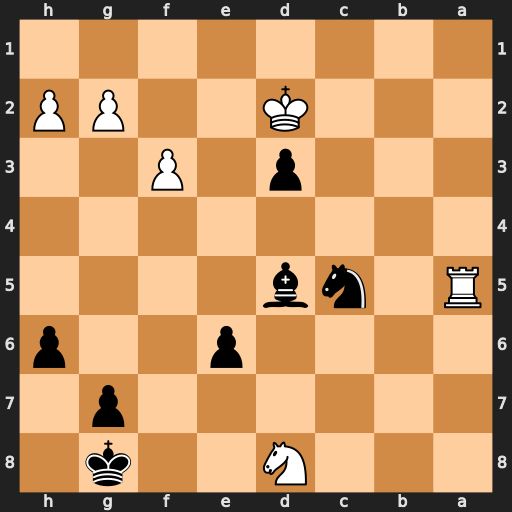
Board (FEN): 3N2k1/6p1/4p2p/R1nb4/8/3p1P2/3K2PP/8
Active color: b
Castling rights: -
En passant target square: -
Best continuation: Nb3+ Kxd3 Nxa5